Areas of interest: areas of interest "Used Car Trading"
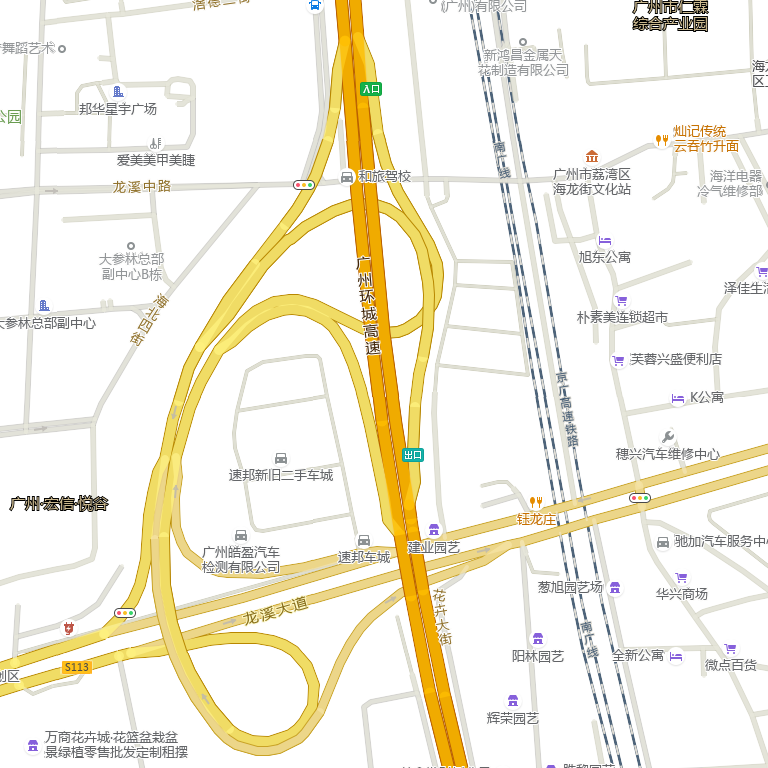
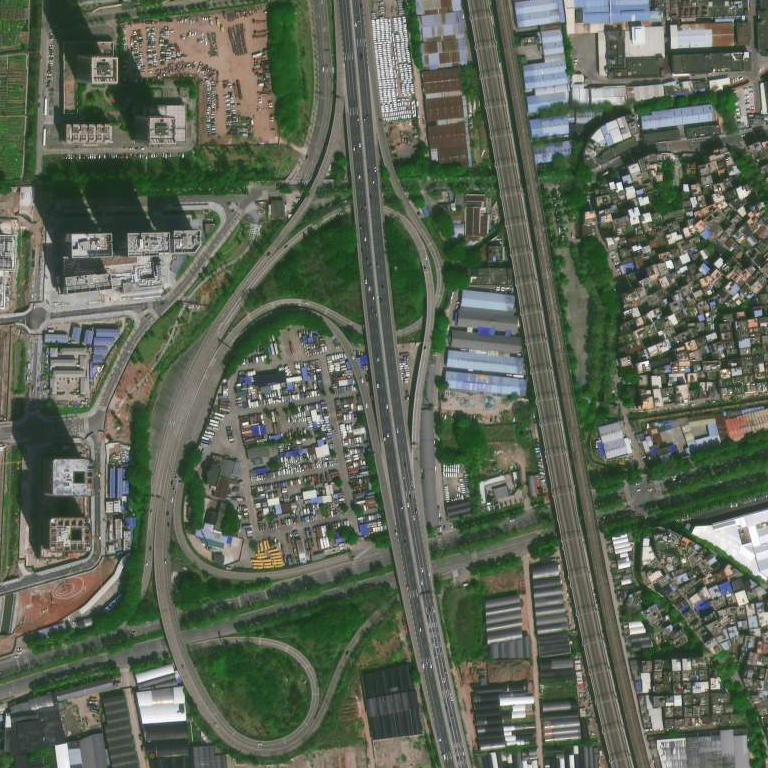